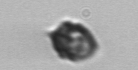
Label: Kryptoperidinium_triquetrum